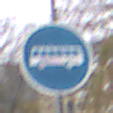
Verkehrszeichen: Busssonderstreifen
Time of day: MorningAfternoon
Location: Outdoor (Nature)
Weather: Overcast
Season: Autumn
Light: Natural